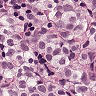
Metastatic tissue present: yes